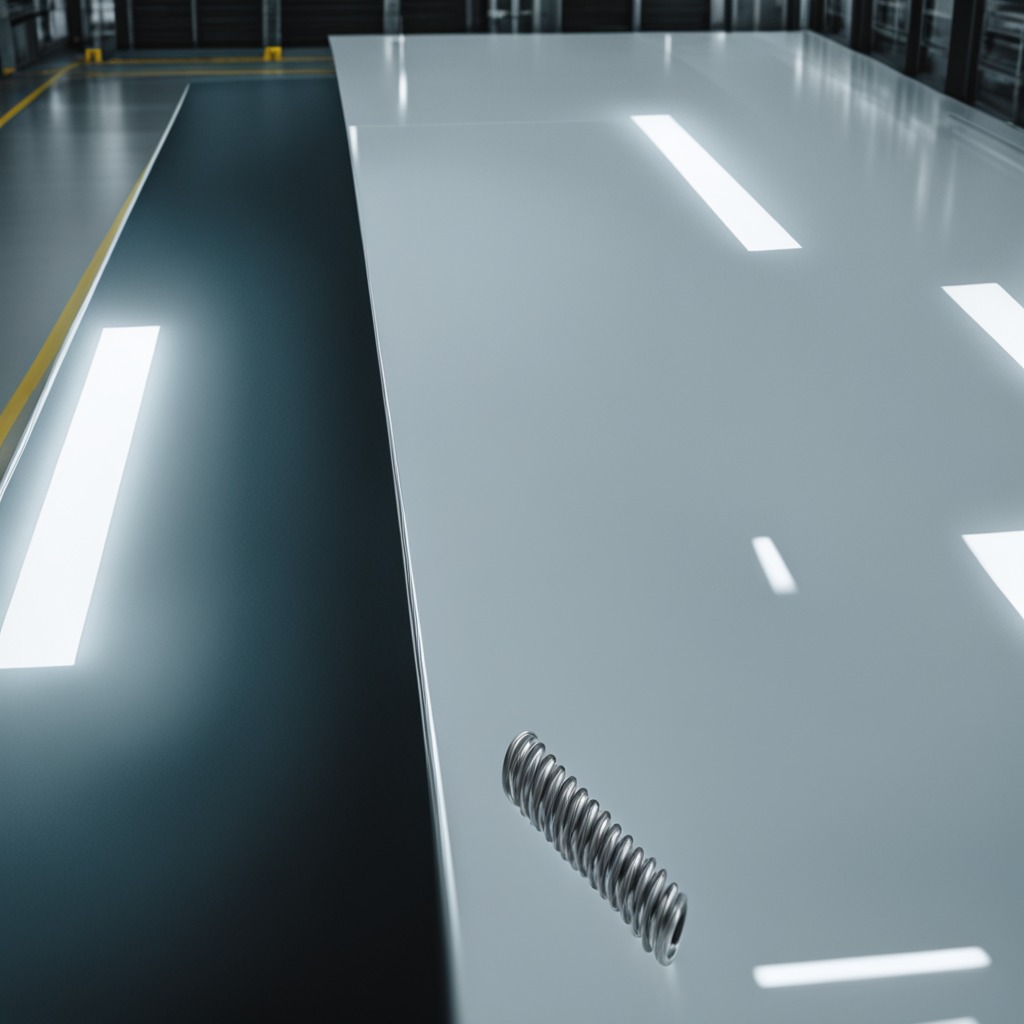
A coiled metal spring is lying on the table in the ship maintenance bay industrial lighting.